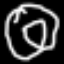
Label: donut